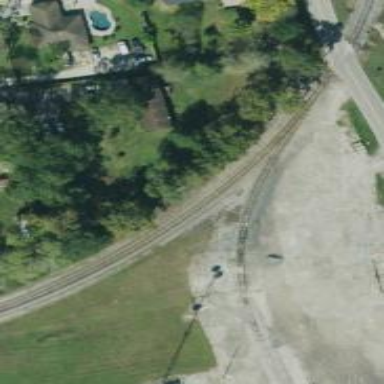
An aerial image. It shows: Railway spur service.